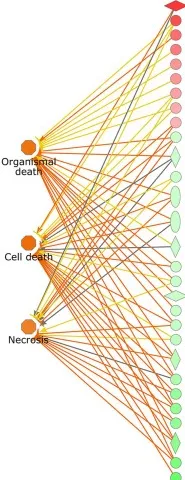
(C) Top 3 predicted upregulated pathways and their associated DEPs.
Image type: medical_photograph (skin_photograph)